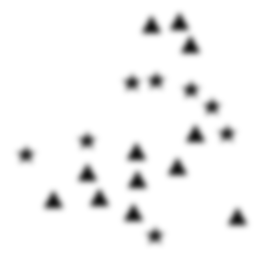
Squares: 0
Triangles: 12
Stars: 8
Total shapes: 20